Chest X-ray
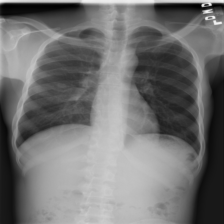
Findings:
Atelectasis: negative
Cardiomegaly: negative
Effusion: negative
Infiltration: negative
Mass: negative
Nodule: negative
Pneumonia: negative
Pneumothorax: negative
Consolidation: negative
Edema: negative
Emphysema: negative
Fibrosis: negative
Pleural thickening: negative
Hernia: negative